Question: So I have some strange issue with nl2br so I have the following code:
'''
var infowindow = new google.maps.InfoWindow({
content: "<?= nl2br($store["Stores"]["address"]) ?>"
});
'''
the output when viewing the browser source is as shown in this image:

As you can see the '<br />' have been correctly introduced but for some reason the line still breaks which causes a javascript error.
The variables values is what has been posted from the text area input of the form
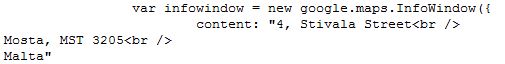
Answer: as you can see from the examples in the <URL>:
'''
<?= preg_replace('/(
|
|
)/','<br/>',$store["Stores"]["address"]) ?>
'''